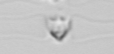
Label: Chaetoceros_didymus